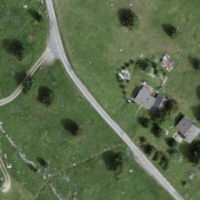
EUNIS habitat code: 24
Species observed at this site:
Eryngium alpinum
Leucanthemum vulgare